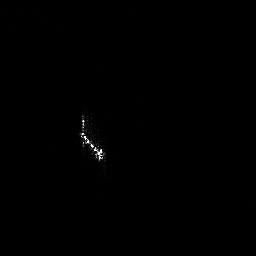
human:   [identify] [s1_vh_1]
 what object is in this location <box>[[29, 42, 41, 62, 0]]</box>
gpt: <ref>1 medium ship at the center</ref>